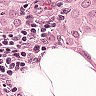
Metastatic tissue present: yes